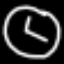
Label: clock